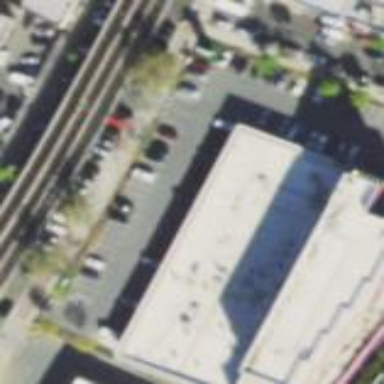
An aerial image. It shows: Commercial building.